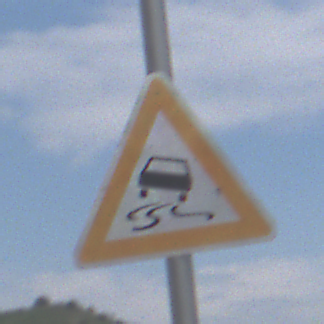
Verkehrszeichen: SchleuderOderRutschgefahr
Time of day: Midday
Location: Outdoor (RoadRail)
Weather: PartlyCloudy
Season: NotSpecified
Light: Natural